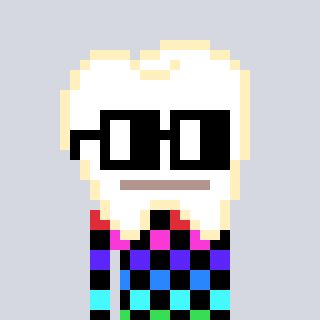
a pixel art character with square black glasses, a tooth-shaped head and a teal-colored body on a cool background